Field crop: maize
Growth stage: 1
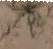
Species: salsola